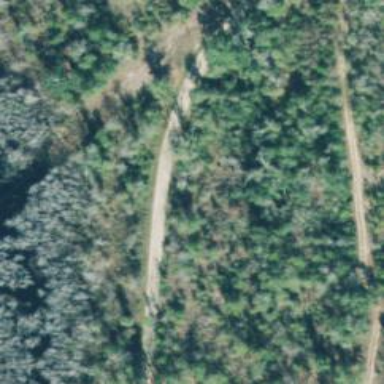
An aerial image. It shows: Residential road with track surface of grade 3 and grade 2.